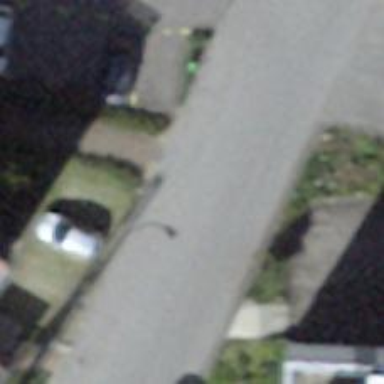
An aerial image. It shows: Bus stop with designated stop position for public transport.